Interaction volume radius: 5 \u00c5
Interaction volume height: 25 \u00c5
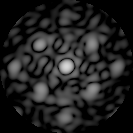
Disorder parameter: 0.4267